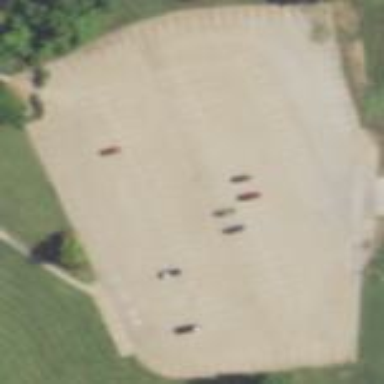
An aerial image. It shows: Public parking area.